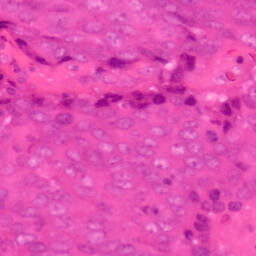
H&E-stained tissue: Colon